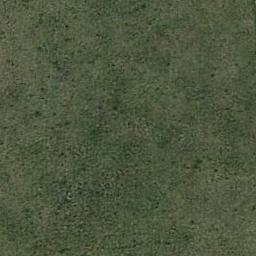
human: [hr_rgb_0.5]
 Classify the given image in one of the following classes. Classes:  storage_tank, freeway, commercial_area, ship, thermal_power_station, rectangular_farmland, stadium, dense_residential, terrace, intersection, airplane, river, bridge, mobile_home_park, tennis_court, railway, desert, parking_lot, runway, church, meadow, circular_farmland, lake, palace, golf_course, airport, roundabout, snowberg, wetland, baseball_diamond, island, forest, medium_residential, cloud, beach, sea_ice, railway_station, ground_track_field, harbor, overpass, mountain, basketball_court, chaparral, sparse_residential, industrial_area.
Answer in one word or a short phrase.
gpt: meadow